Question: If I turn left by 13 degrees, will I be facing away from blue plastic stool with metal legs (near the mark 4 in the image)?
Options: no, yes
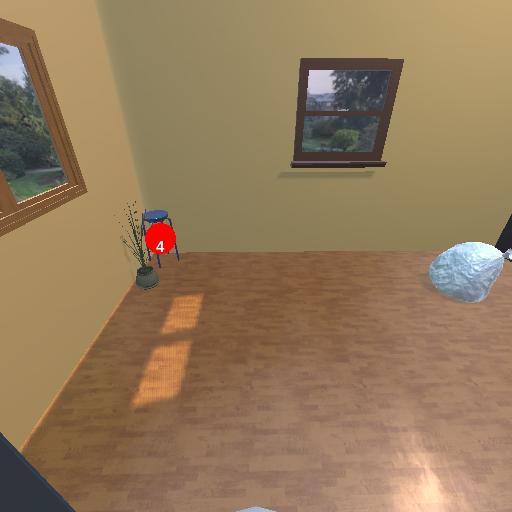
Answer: no